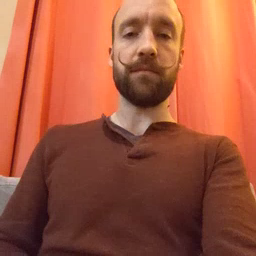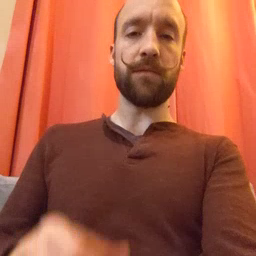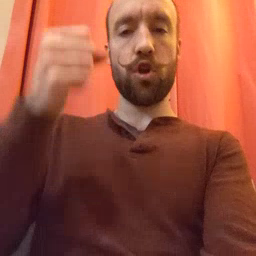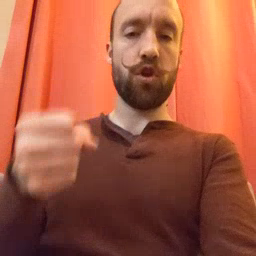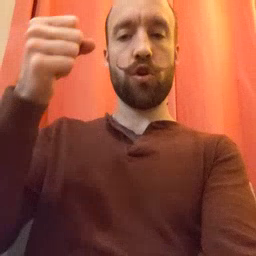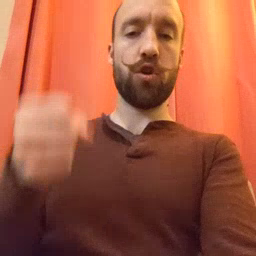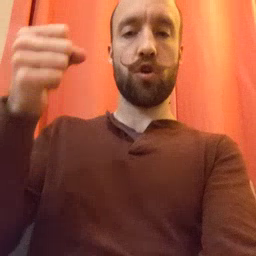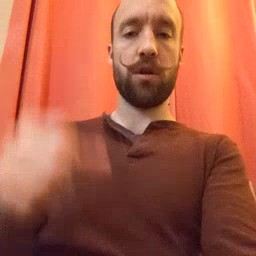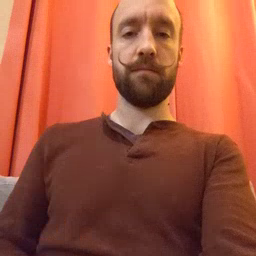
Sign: car